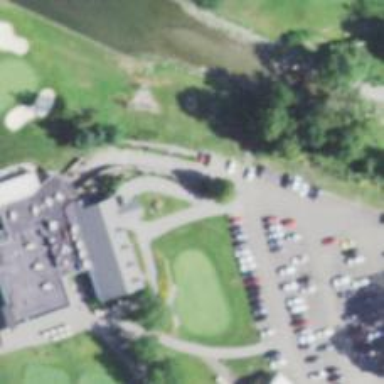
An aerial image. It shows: Service road used as golf cart path.